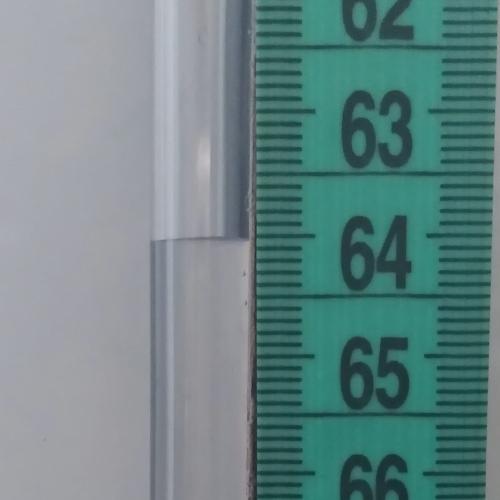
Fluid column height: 64.0 cm